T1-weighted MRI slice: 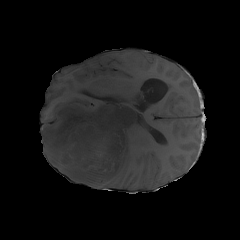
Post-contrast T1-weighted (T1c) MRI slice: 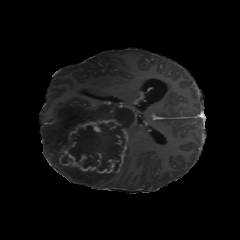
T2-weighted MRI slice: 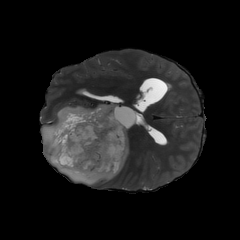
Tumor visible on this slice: yes